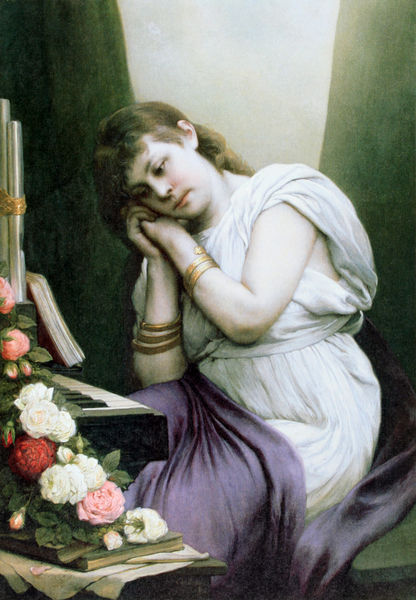
Titel: Hl. Cäcilie
Künstler: Gabriel von Max
Standort: Zürich
Institution: Kunsthaus
Schlagwörter: blau, blätter, flügel, gemälde, hand, schatten, umhang, weiß, grün, mädchen, sitzen, blume, blumen, braun, frau, haar, kleid, licht, ohr, schmuck, schwarz, stützen, blüte, blüten, dame, rose, rosen, rot, tuch, jung, wand, arm, arme, blass, falten, gesicht, hände, portrait, porträt, öl, dämmerung, gewand, gold, haare, blatt, girlande, musik, blässe, brünett, lippen, rosa, schön, traurig, bücher, noten, hecke, lila, violett, bank, weib, klavier, notenheft, piano, melancholie, kerzen, junge, nachdenklich, teint, verträumt, nachdenken, pfingstrose, ring, drapierung, flieder, buch, ringe, vergoldet, traum, gebet, tasten, armreif, armreifen, orgel, versunken, sehnsucht, verliebt, toga, vision, reif, antikisierend, wehmütig, heilige, tunika, träumen, laube, sinnend, kriche, brünette, tastatur, orgelpfeife, träumerisch, blimen, cecilia, klaviatur, gefaltete, frauä, jznge frau, toge, armringe, ramreifen, m#dchen, namenstag, li.la